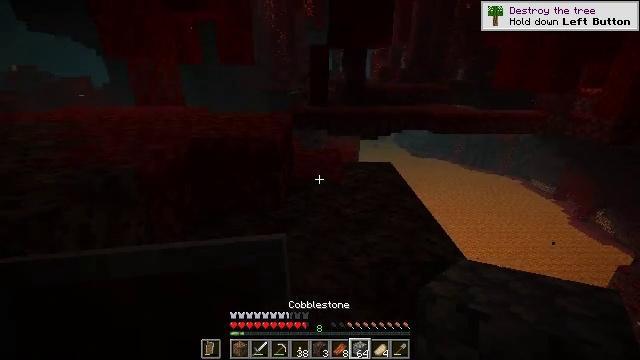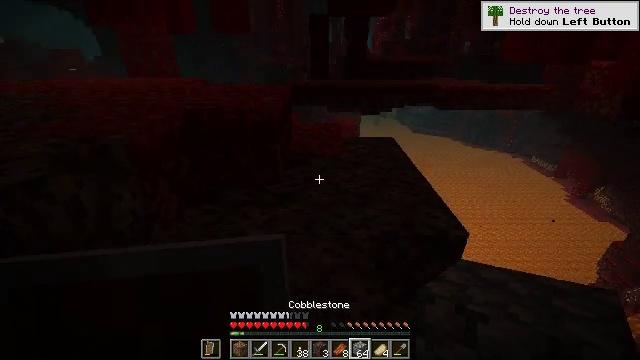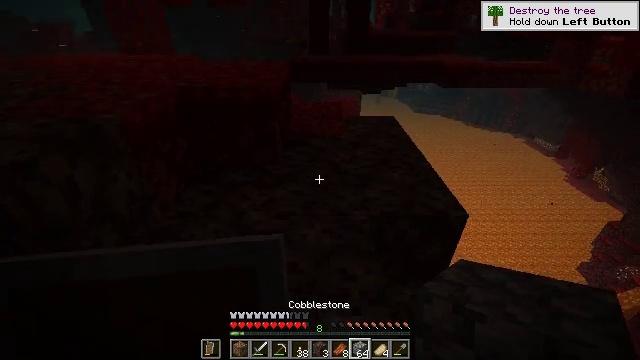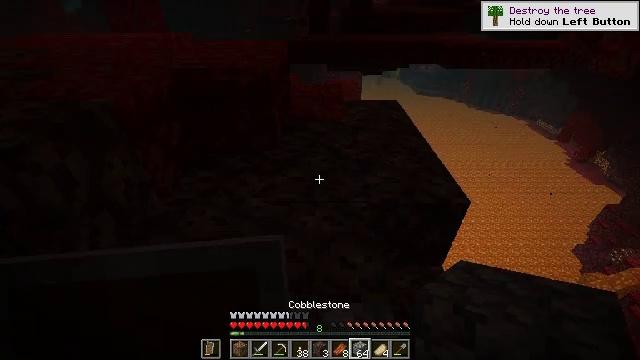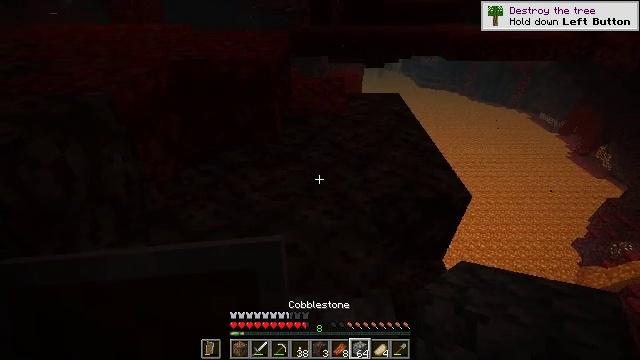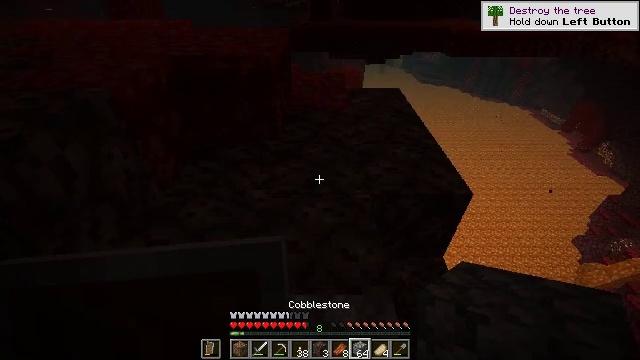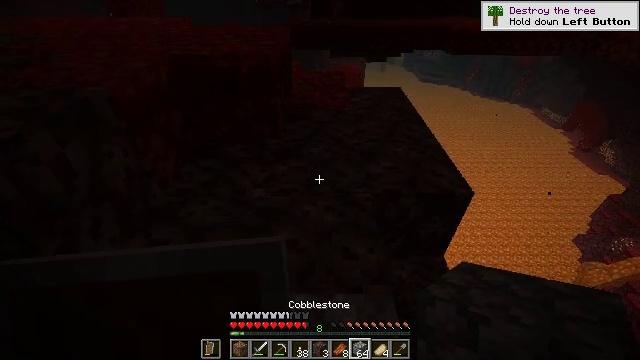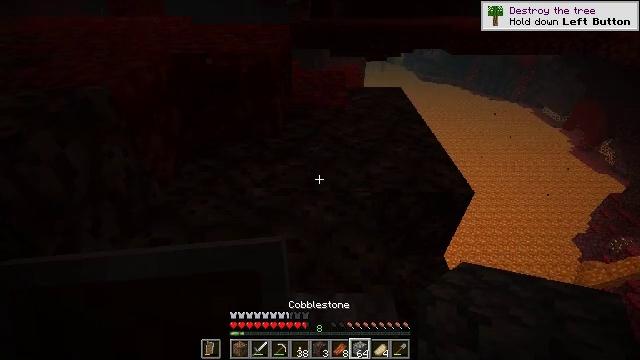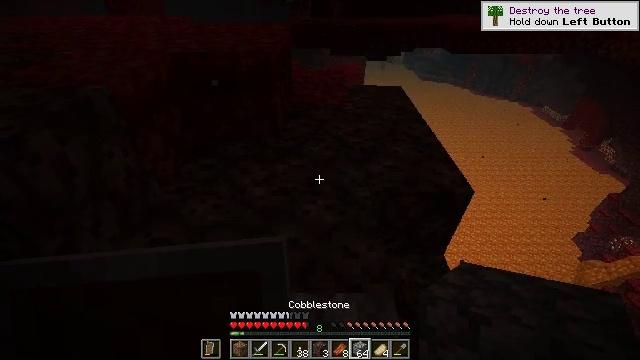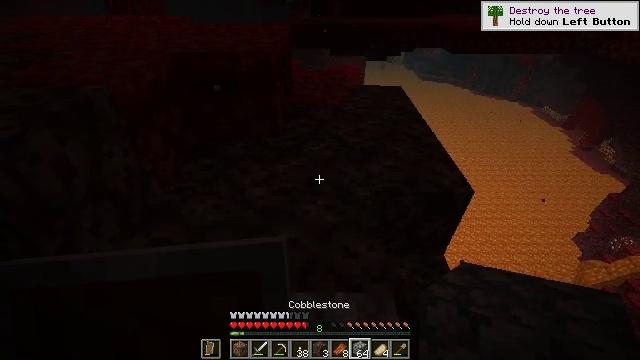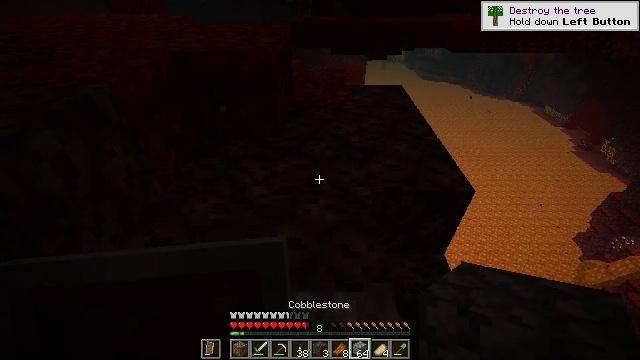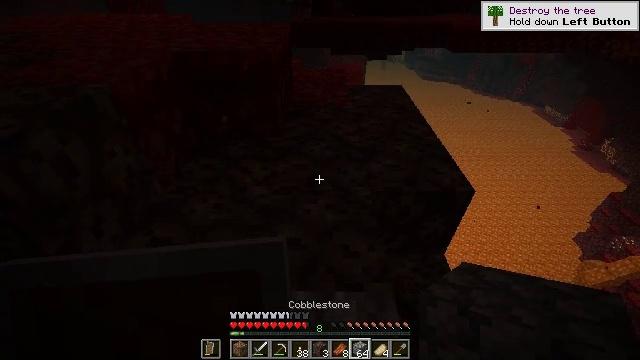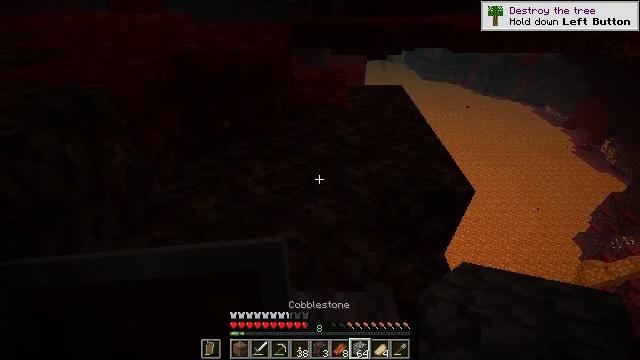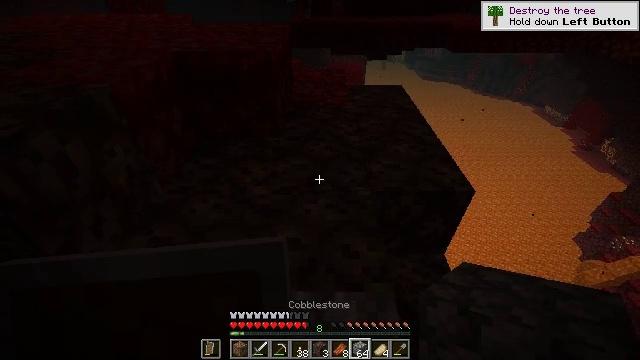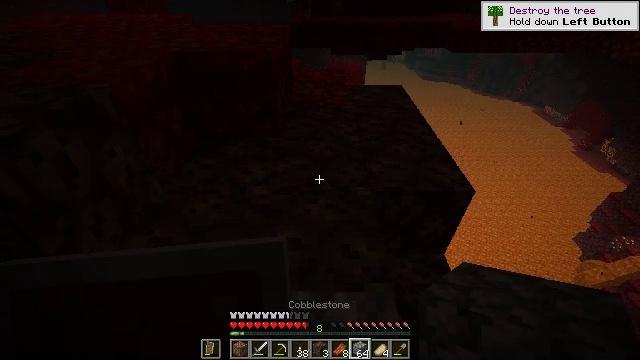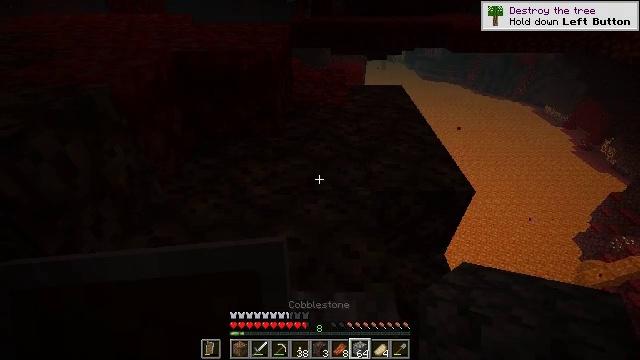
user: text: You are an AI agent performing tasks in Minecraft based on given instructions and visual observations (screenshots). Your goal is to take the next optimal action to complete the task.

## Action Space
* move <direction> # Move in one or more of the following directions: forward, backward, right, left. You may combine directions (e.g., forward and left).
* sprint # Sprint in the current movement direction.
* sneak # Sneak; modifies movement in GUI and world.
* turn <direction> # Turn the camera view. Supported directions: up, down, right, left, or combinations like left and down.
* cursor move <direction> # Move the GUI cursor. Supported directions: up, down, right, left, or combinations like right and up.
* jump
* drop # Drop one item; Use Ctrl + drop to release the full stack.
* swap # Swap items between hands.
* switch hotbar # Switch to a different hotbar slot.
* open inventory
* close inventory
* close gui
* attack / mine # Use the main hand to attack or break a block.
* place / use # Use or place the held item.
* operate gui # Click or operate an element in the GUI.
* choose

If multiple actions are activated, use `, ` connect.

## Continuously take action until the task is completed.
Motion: motion action
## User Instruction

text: Break soul sand to slow down mobs.
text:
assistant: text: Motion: turn down
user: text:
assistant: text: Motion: turn down
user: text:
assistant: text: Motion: turn down
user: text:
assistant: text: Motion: turn down
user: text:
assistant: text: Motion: no_op
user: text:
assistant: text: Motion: no_op
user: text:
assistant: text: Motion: no_op
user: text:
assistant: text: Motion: no_op
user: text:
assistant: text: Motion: no_op
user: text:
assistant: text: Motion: no_op
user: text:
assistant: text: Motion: no_op
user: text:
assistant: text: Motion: no_op
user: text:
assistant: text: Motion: no_op
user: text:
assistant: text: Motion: no_op
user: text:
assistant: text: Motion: no_op
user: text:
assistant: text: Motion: no_op
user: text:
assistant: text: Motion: no_op
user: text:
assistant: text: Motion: no_op
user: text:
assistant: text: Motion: no_op
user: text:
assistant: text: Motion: no_op
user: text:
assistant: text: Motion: no_op
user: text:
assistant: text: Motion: no_op
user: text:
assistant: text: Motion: no_op
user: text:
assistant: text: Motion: no_op
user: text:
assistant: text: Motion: no_op
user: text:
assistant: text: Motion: no_op
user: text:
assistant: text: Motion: no_op
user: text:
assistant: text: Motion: no_op
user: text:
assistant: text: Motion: no_op
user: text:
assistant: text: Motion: no_op